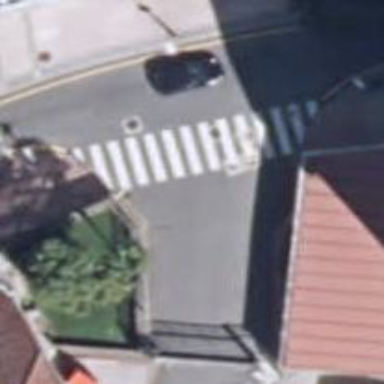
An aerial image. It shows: Uncontrolled zebra crossing on the road.